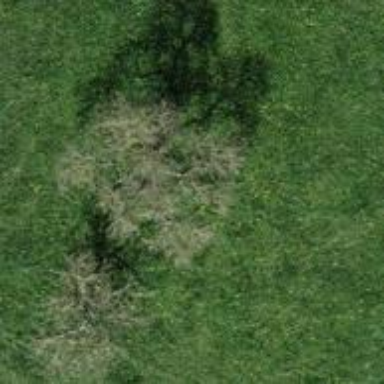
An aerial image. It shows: Broadleaved tree with lush leaves.